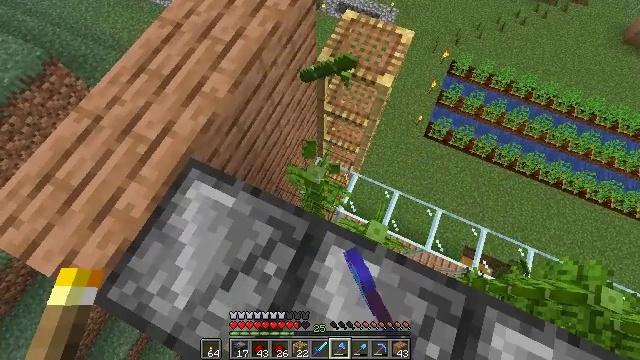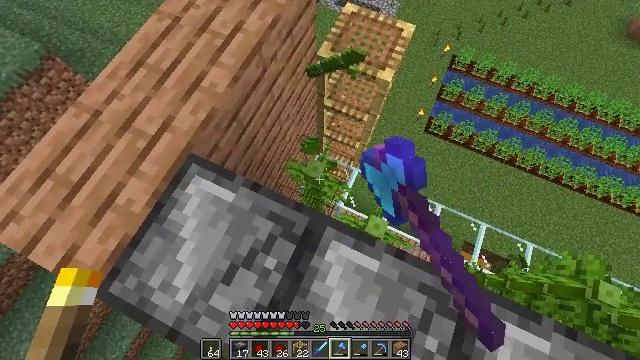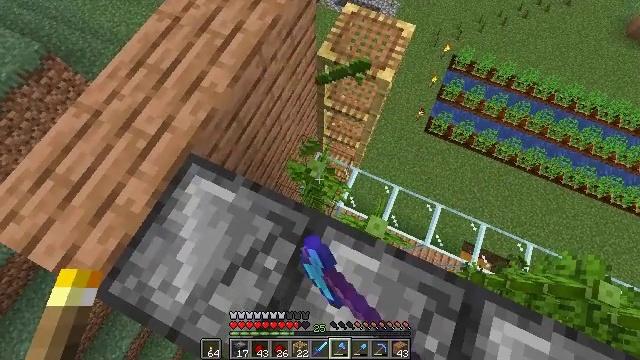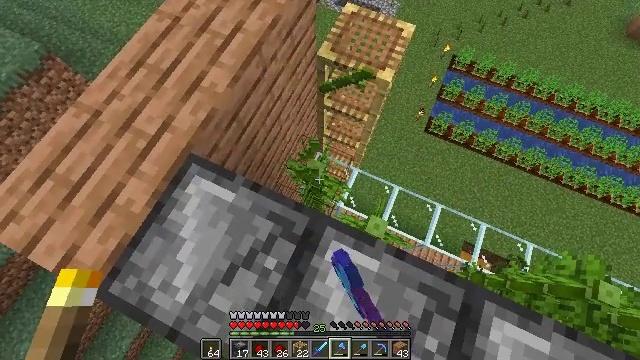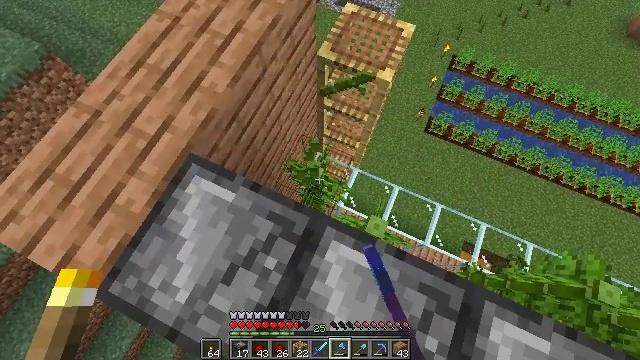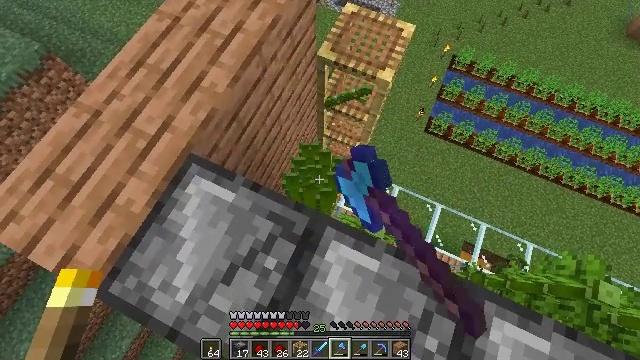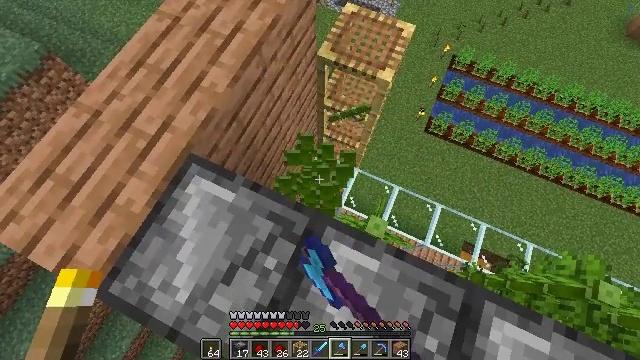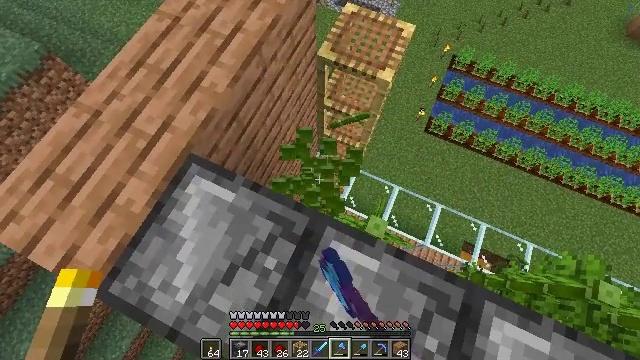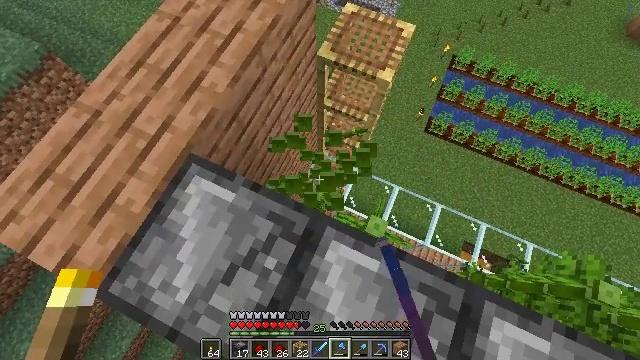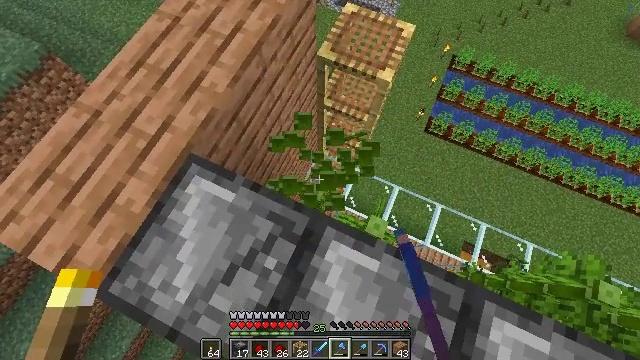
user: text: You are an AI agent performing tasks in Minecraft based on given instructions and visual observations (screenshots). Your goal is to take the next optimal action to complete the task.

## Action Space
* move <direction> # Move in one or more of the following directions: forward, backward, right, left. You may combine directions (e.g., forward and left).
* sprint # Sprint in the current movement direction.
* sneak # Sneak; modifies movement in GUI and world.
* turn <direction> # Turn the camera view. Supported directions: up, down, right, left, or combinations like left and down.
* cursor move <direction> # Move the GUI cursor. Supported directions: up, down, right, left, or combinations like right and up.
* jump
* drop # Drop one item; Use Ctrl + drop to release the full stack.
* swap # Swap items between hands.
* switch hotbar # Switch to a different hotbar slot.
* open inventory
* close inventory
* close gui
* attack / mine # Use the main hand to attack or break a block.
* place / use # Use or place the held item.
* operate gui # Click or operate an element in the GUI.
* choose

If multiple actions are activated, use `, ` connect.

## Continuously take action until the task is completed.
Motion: motion action
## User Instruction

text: Break the bamboo stalk.
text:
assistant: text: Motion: turn down, attack / mine
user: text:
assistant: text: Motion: attack / mine
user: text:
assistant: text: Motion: attack / mine
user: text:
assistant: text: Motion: attack / mine
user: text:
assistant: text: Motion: attack / mine
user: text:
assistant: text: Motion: attack / mine
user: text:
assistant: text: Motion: attack / mine
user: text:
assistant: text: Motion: attack / mine
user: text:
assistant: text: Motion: attack / mine
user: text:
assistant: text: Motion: attack / mine